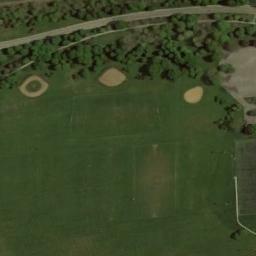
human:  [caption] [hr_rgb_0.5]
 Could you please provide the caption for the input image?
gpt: The baseball field was surrounded by trees .

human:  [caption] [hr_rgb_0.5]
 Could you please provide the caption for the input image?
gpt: There are three baseball diamonds in the grass surrounded by the trees .

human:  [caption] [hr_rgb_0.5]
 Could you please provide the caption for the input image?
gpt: There are three baseball diamonds in the middle of grass next to many trees .

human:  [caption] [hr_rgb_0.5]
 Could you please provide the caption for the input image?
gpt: Three adjacent baseball diamonds on the lawn with some trees and a road beside .

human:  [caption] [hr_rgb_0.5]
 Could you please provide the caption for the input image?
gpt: Many trees are beside the three baseball diamonds .